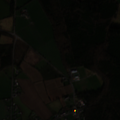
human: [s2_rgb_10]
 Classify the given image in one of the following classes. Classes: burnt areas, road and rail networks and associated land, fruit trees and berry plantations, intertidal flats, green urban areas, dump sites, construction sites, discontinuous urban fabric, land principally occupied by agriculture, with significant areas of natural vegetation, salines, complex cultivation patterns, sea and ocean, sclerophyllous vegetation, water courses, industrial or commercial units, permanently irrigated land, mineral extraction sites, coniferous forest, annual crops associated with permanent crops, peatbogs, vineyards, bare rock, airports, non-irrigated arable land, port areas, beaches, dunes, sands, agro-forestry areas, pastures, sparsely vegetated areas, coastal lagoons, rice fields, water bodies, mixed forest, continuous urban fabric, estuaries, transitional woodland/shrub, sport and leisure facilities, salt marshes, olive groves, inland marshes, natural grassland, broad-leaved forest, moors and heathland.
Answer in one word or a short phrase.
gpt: non-irrigated arable land, pastures, broad-leaved forest, coniferous forest, mixed forest